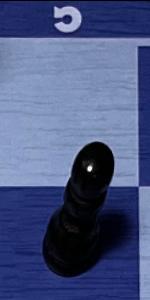
Label: Pawn_Black